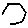
Label: hexagon